Question: <URL> about whether or not I could add SpriteKit to an Empty Application. Now that I know that this is possible, I had one more question. I have added the 'SpriteKit.framework' to the correct area in Xcode.

After this, do I have to add the framework to my '.pch' file? If this turns out to not be necessary, will it increase performance?
Here is my current '.pch' file.
'''
#import <Availability.h>
#ifndef __IPHONE_3_0
#warning "This project uses features only available in iOS SDK 3.0 and later."
#endif
#ifdef __OBJC__
#import <UIKit/UIKit.h>
#import <Foundation/Foundation.h>
#import <SpriteKit/SpriteKit.h> // do I have to / should I do this?
#endif
'''
Is the '#import' necessary
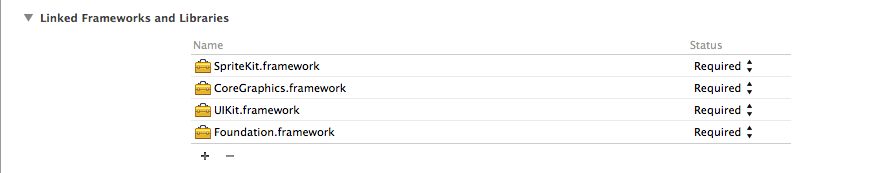
Answer: It's entirely optional but recommended. The main benefit is that you don't need to import the header in every file using Sprite Kit classes.
A nice side effect is faster compilation, but since Sprite Kit is a framework, most SK apps don't exceed 100,000 lines of code and Xcode's module system (sort of a cache for frameworks) it will hardly make a noticeable difference in terms of compilation time. It has absolutely no effect on runtime performance or app size.
In other words there is nothing to lose but very little gain, so do it because it's just one line of code.